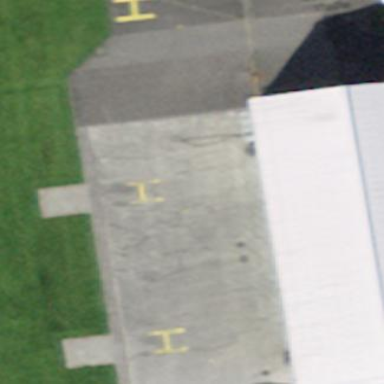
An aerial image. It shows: Helipad with paved surface at the airport.